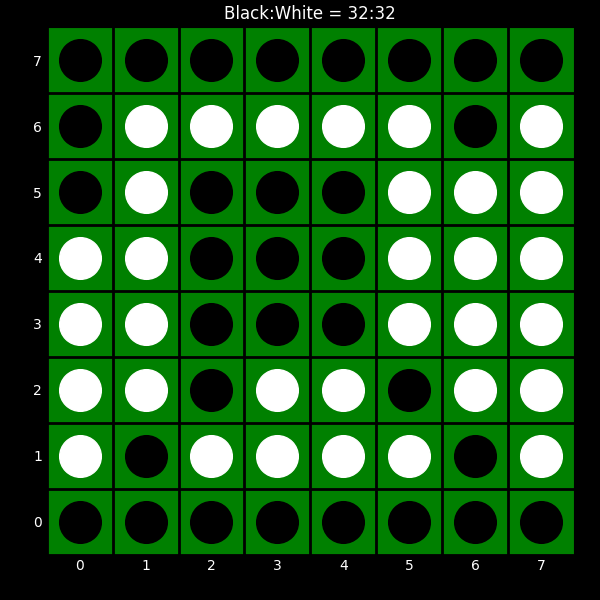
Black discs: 32
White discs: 32